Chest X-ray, AP view. Patient: 31 years old, sex M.
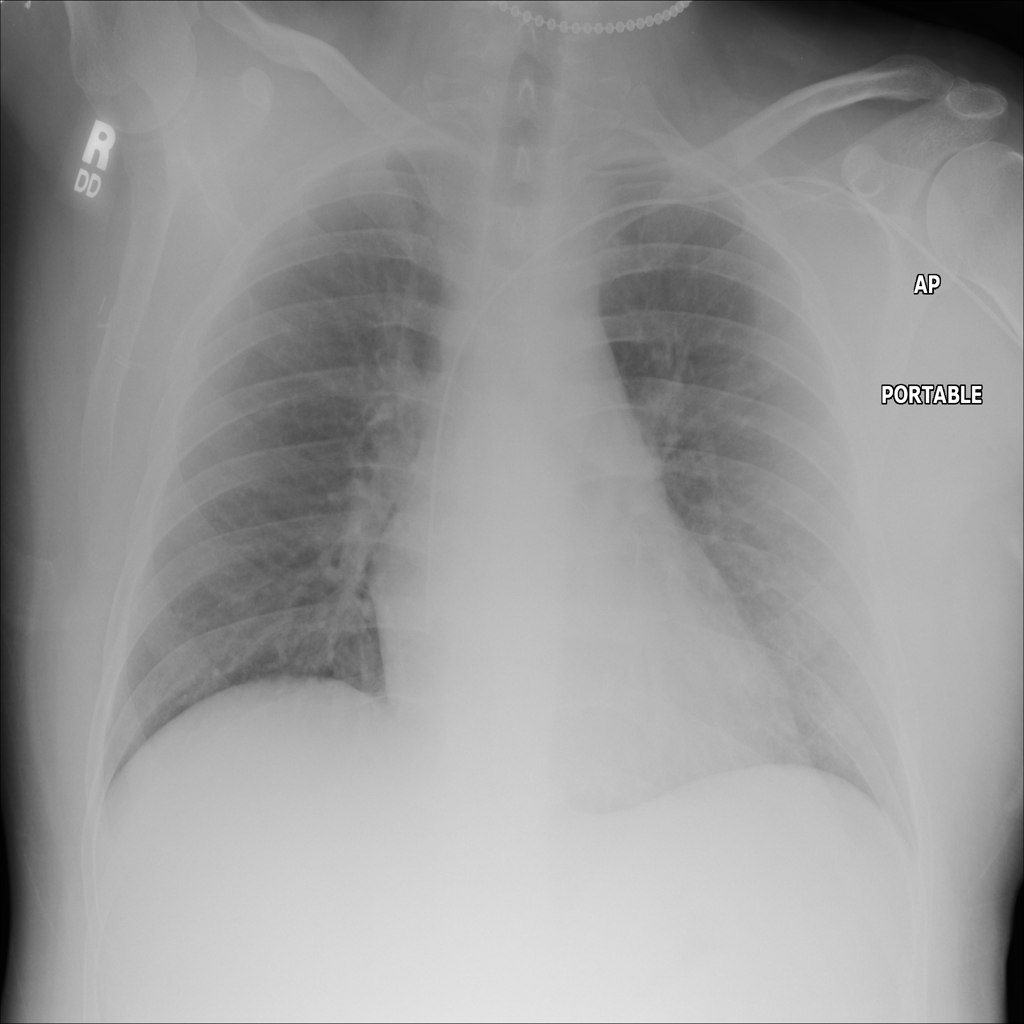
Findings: No Finding